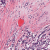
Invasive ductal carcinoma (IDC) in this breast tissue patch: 1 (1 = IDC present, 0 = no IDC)